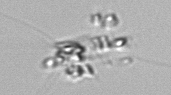
Label: Chaetoceros_didymus_TAG_external_flagellate